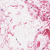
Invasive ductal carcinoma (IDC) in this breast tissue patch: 0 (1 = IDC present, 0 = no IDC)